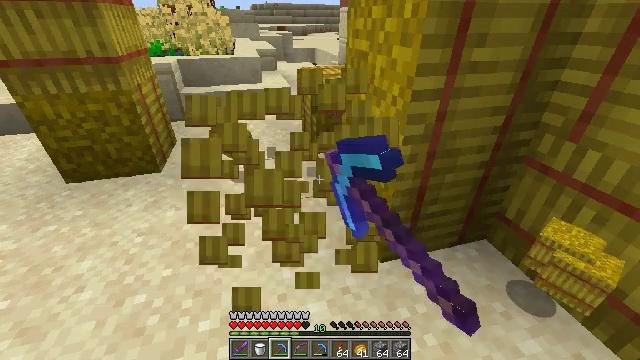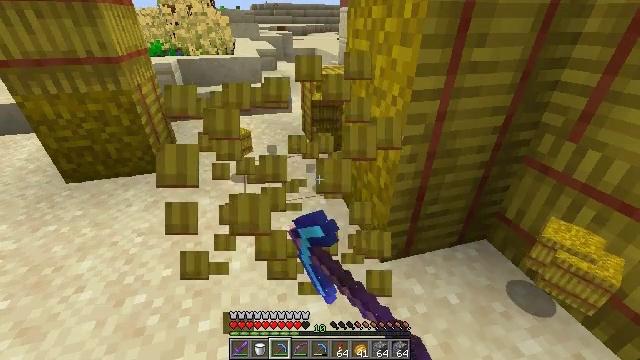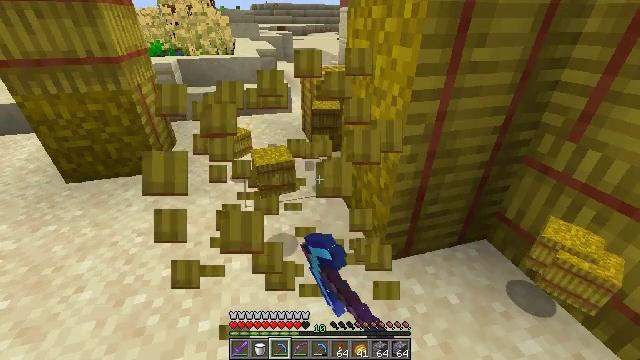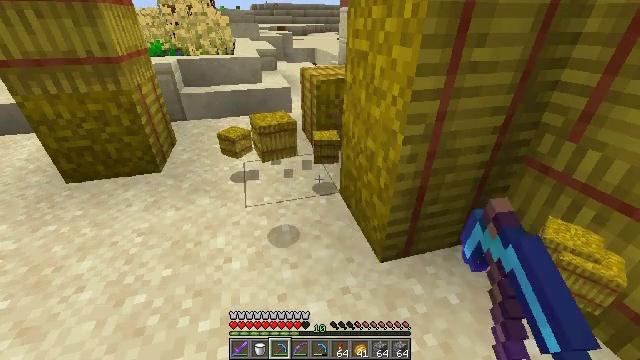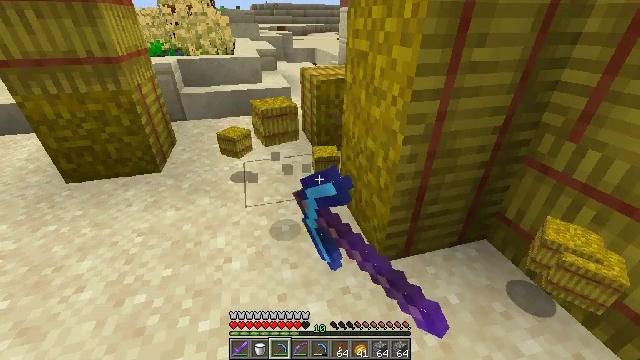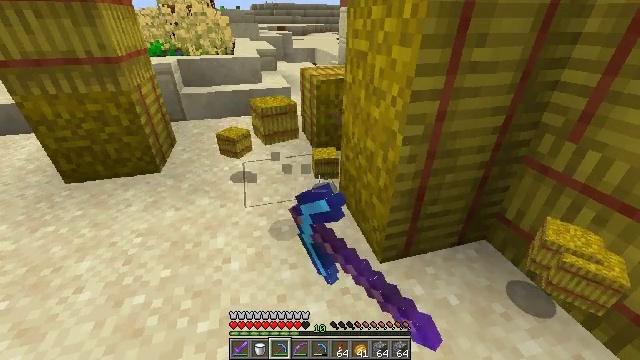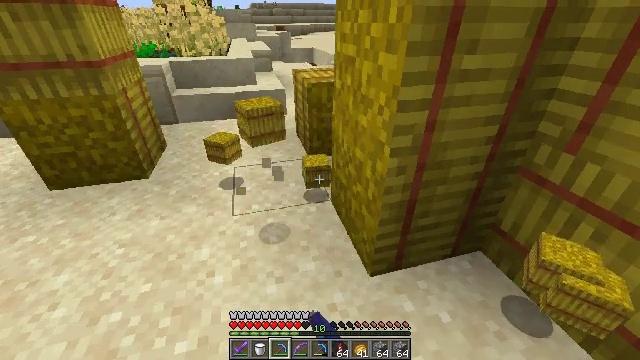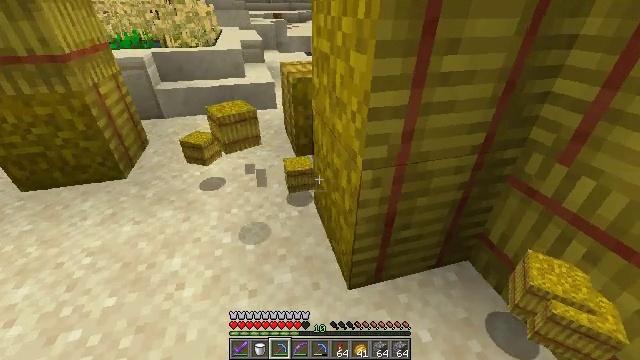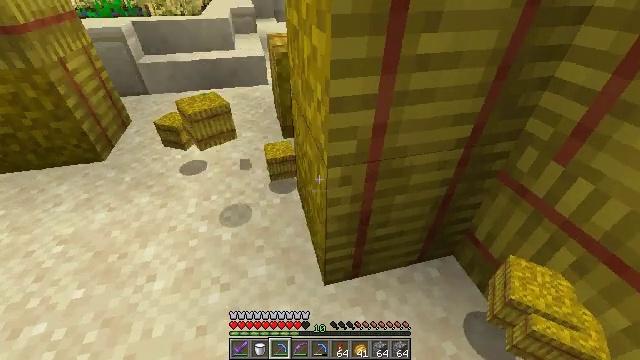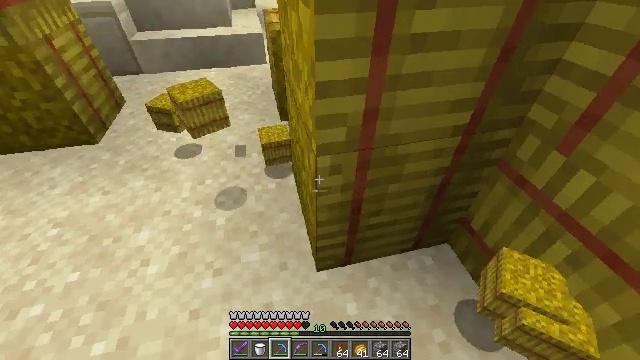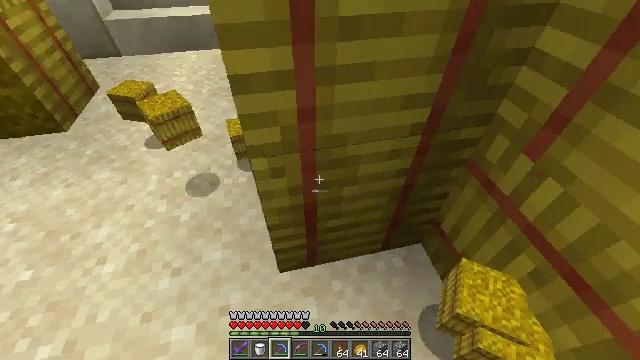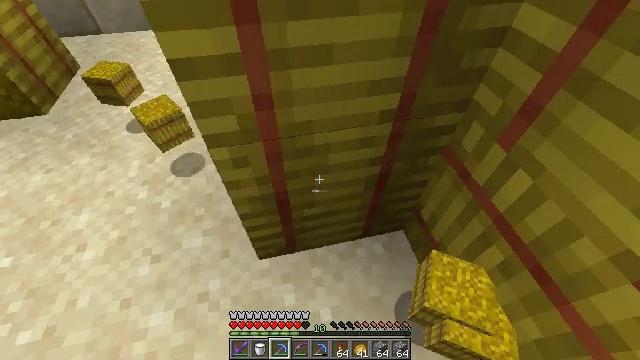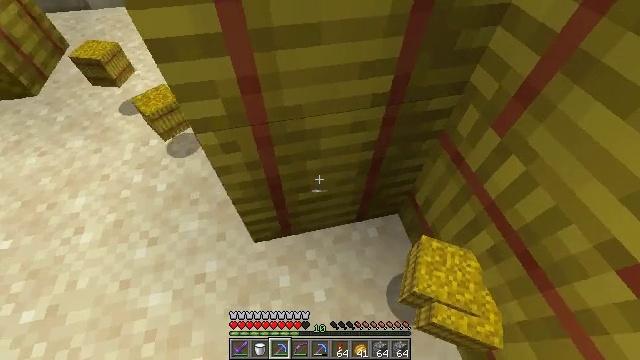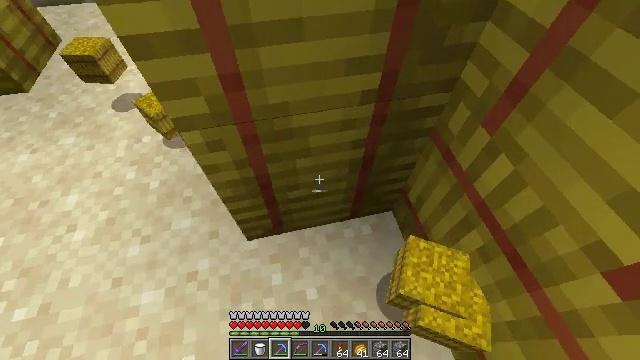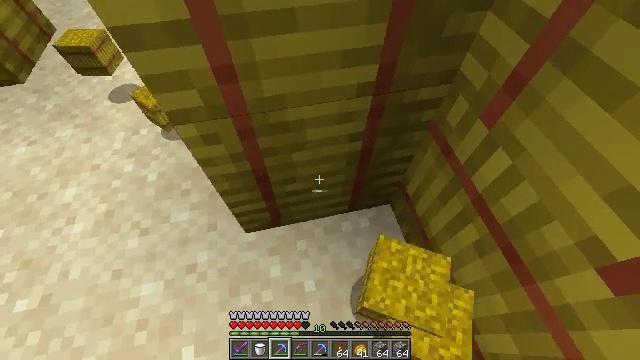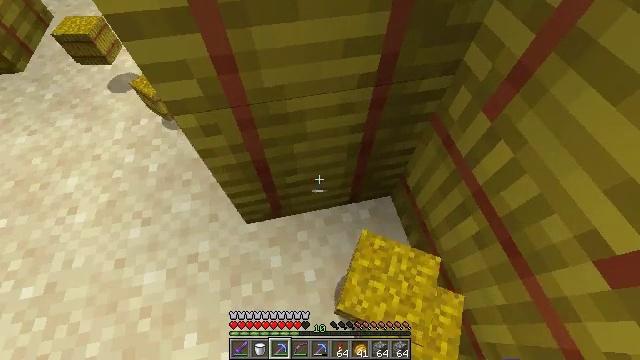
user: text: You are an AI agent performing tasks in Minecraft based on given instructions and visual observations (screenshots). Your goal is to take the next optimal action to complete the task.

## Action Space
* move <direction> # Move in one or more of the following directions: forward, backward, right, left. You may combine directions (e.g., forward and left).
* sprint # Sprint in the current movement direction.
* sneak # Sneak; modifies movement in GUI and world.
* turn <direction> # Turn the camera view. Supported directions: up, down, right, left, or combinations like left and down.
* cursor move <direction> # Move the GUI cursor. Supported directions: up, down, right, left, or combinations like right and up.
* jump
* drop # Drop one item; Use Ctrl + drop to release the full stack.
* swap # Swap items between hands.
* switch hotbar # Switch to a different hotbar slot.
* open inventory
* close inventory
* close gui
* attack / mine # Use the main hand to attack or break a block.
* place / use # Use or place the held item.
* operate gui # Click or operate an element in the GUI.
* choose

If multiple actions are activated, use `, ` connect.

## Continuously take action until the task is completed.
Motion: motion action
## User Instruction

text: Harvest hay blocks from the village.
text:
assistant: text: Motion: attack / mine
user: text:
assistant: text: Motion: attack / mine
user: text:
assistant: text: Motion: attack / mine
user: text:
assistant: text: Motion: attack / mine
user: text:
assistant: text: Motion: move forward and move right
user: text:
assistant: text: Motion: move forward and move right
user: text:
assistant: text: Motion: move forward and move right, turn down
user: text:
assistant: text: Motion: move forward and move right, turn down
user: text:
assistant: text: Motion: move forward and move right, turn down
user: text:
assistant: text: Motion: move right, turn down
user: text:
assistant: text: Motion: turn down
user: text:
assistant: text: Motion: turn down
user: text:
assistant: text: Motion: turn down
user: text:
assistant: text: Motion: turn down
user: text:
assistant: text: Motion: turn down
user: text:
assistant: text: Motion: turn down
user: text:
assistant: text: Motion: no_op
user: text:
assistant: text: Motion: no_op
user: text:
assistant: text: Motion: no_op
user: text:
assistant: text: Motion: no_op
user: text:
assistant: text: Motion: no_op
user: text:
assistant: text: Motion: move left
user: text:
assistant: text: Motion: move forward and move left
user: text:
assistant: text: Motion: move forward and move left
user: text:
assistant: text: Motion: move forward and move left
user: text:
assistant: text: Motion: move forward and move left
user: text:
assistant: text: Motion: move forward and move left
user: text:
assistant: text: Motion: move forward and move left
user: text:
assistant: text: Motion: move forward and move left, turn up
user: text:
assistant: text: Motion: move forward and move left